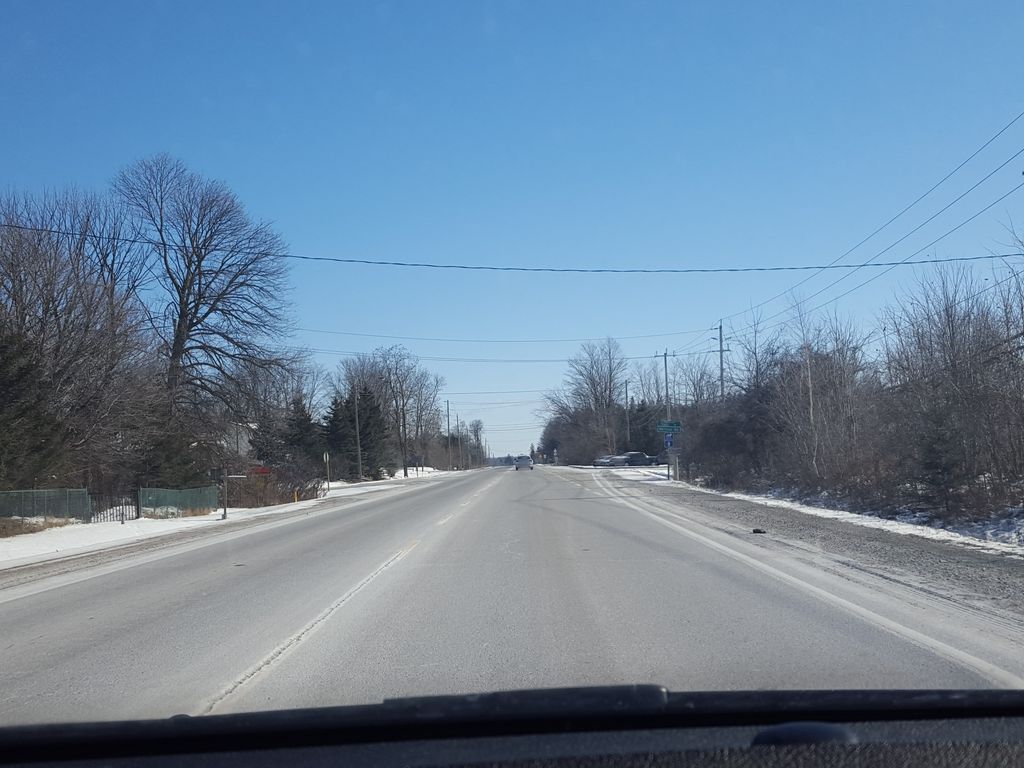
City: kitchener-waterloo